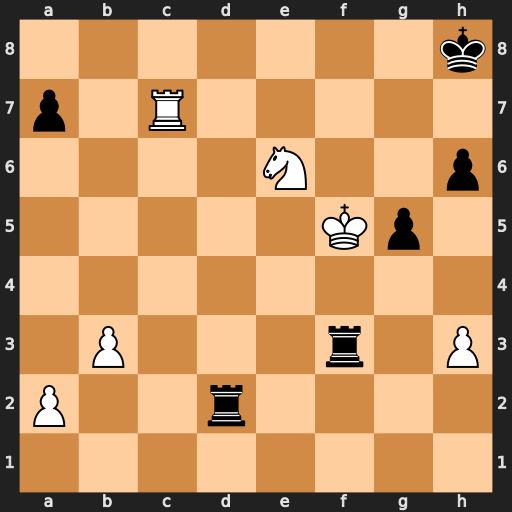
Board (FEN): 7k/p1R5/4N2p/5Kp1/8/1P3r1P/P2r4/8
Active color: w
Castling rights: -
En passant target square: -
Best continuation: Kg6 Rf6+ Kxf6